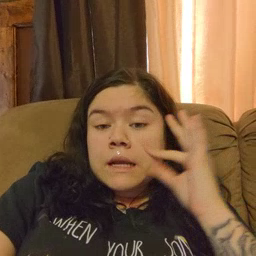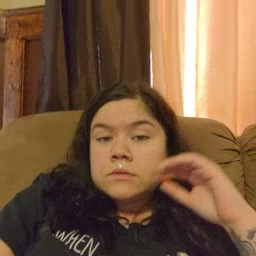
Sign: cat